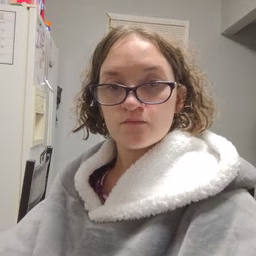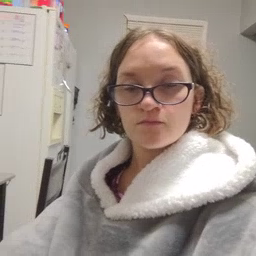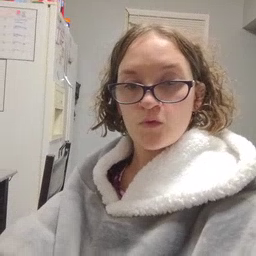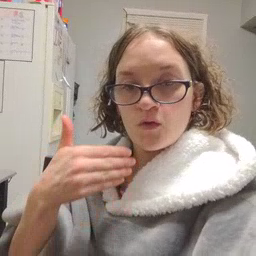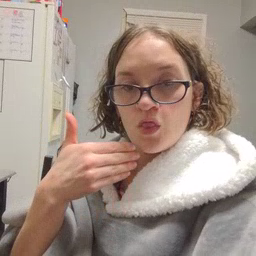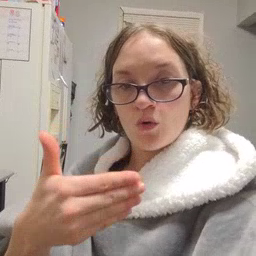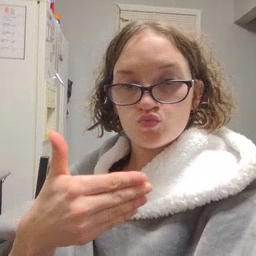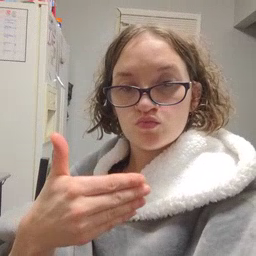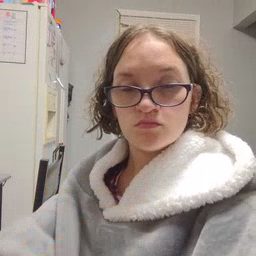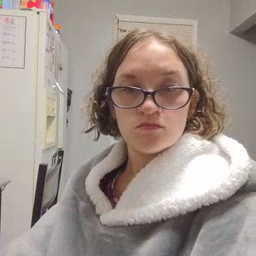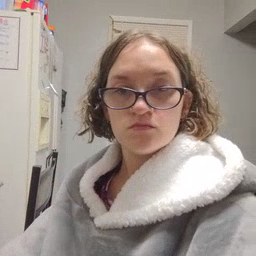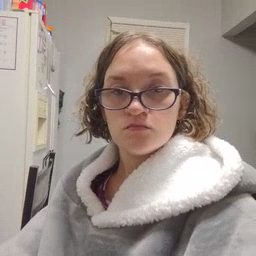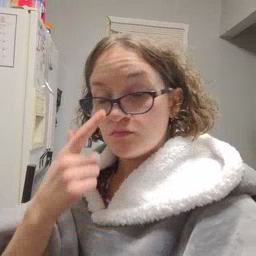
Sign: close